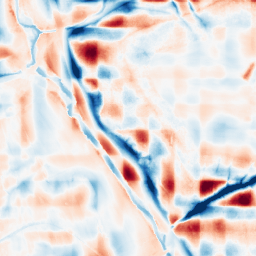
Category: wavelet
Decomposition family: wavelet_reverse_biorthogonal
Decomposition parameters: wavelet: rbio1.3
level: 5
Upsampling method: quartic
Upsampling parameters: scale: 4
Upsampling scale: 4